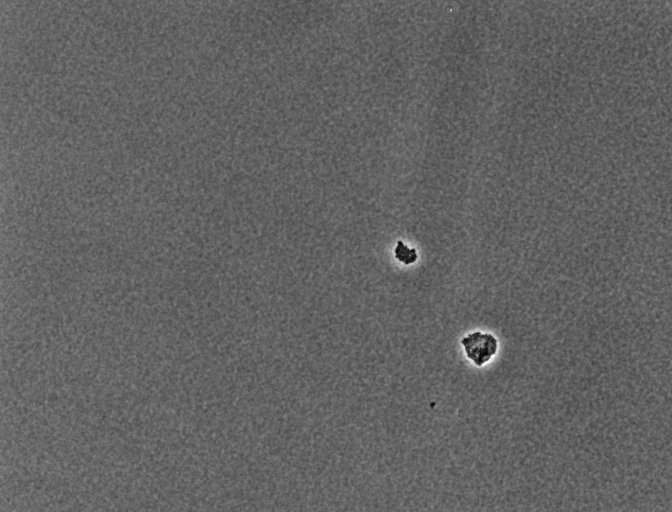
Phase contrast microscopy, 20x objective, 3 h incubation